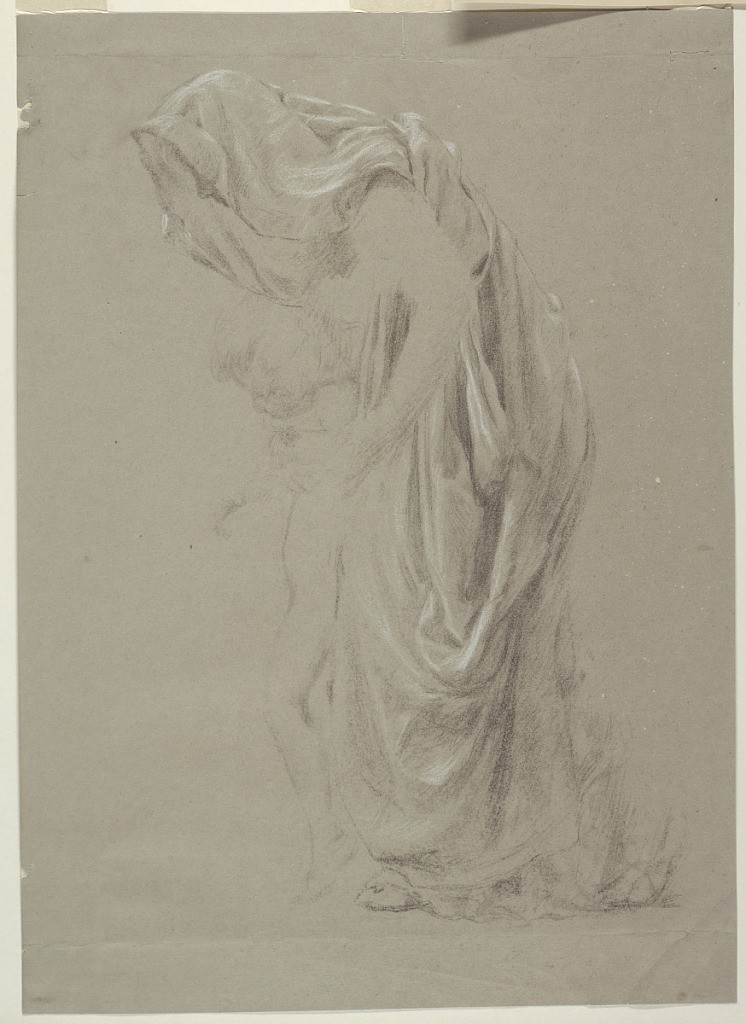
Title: Study for a standing woman with child, “Vintage Festival,” Mendelssohn Glee Club, New York, NY
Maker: Robert Frederick Blum, American, 1857–1903
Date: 1895–1898
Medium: Black and white pastel crayon on grey paper
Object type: Drawing
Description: Draped female figure standing with her arm embracing a child. The left arm of the woman is uncovered and the point of the left shoe is shown.